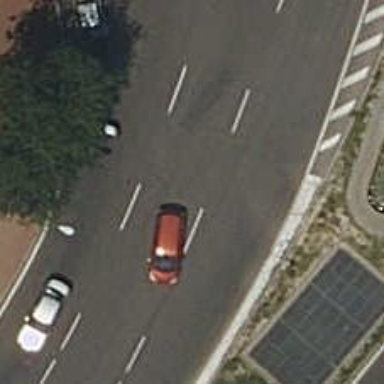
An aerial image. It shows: Primary road with asphalt surface.